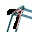
Label: 7